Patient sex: F
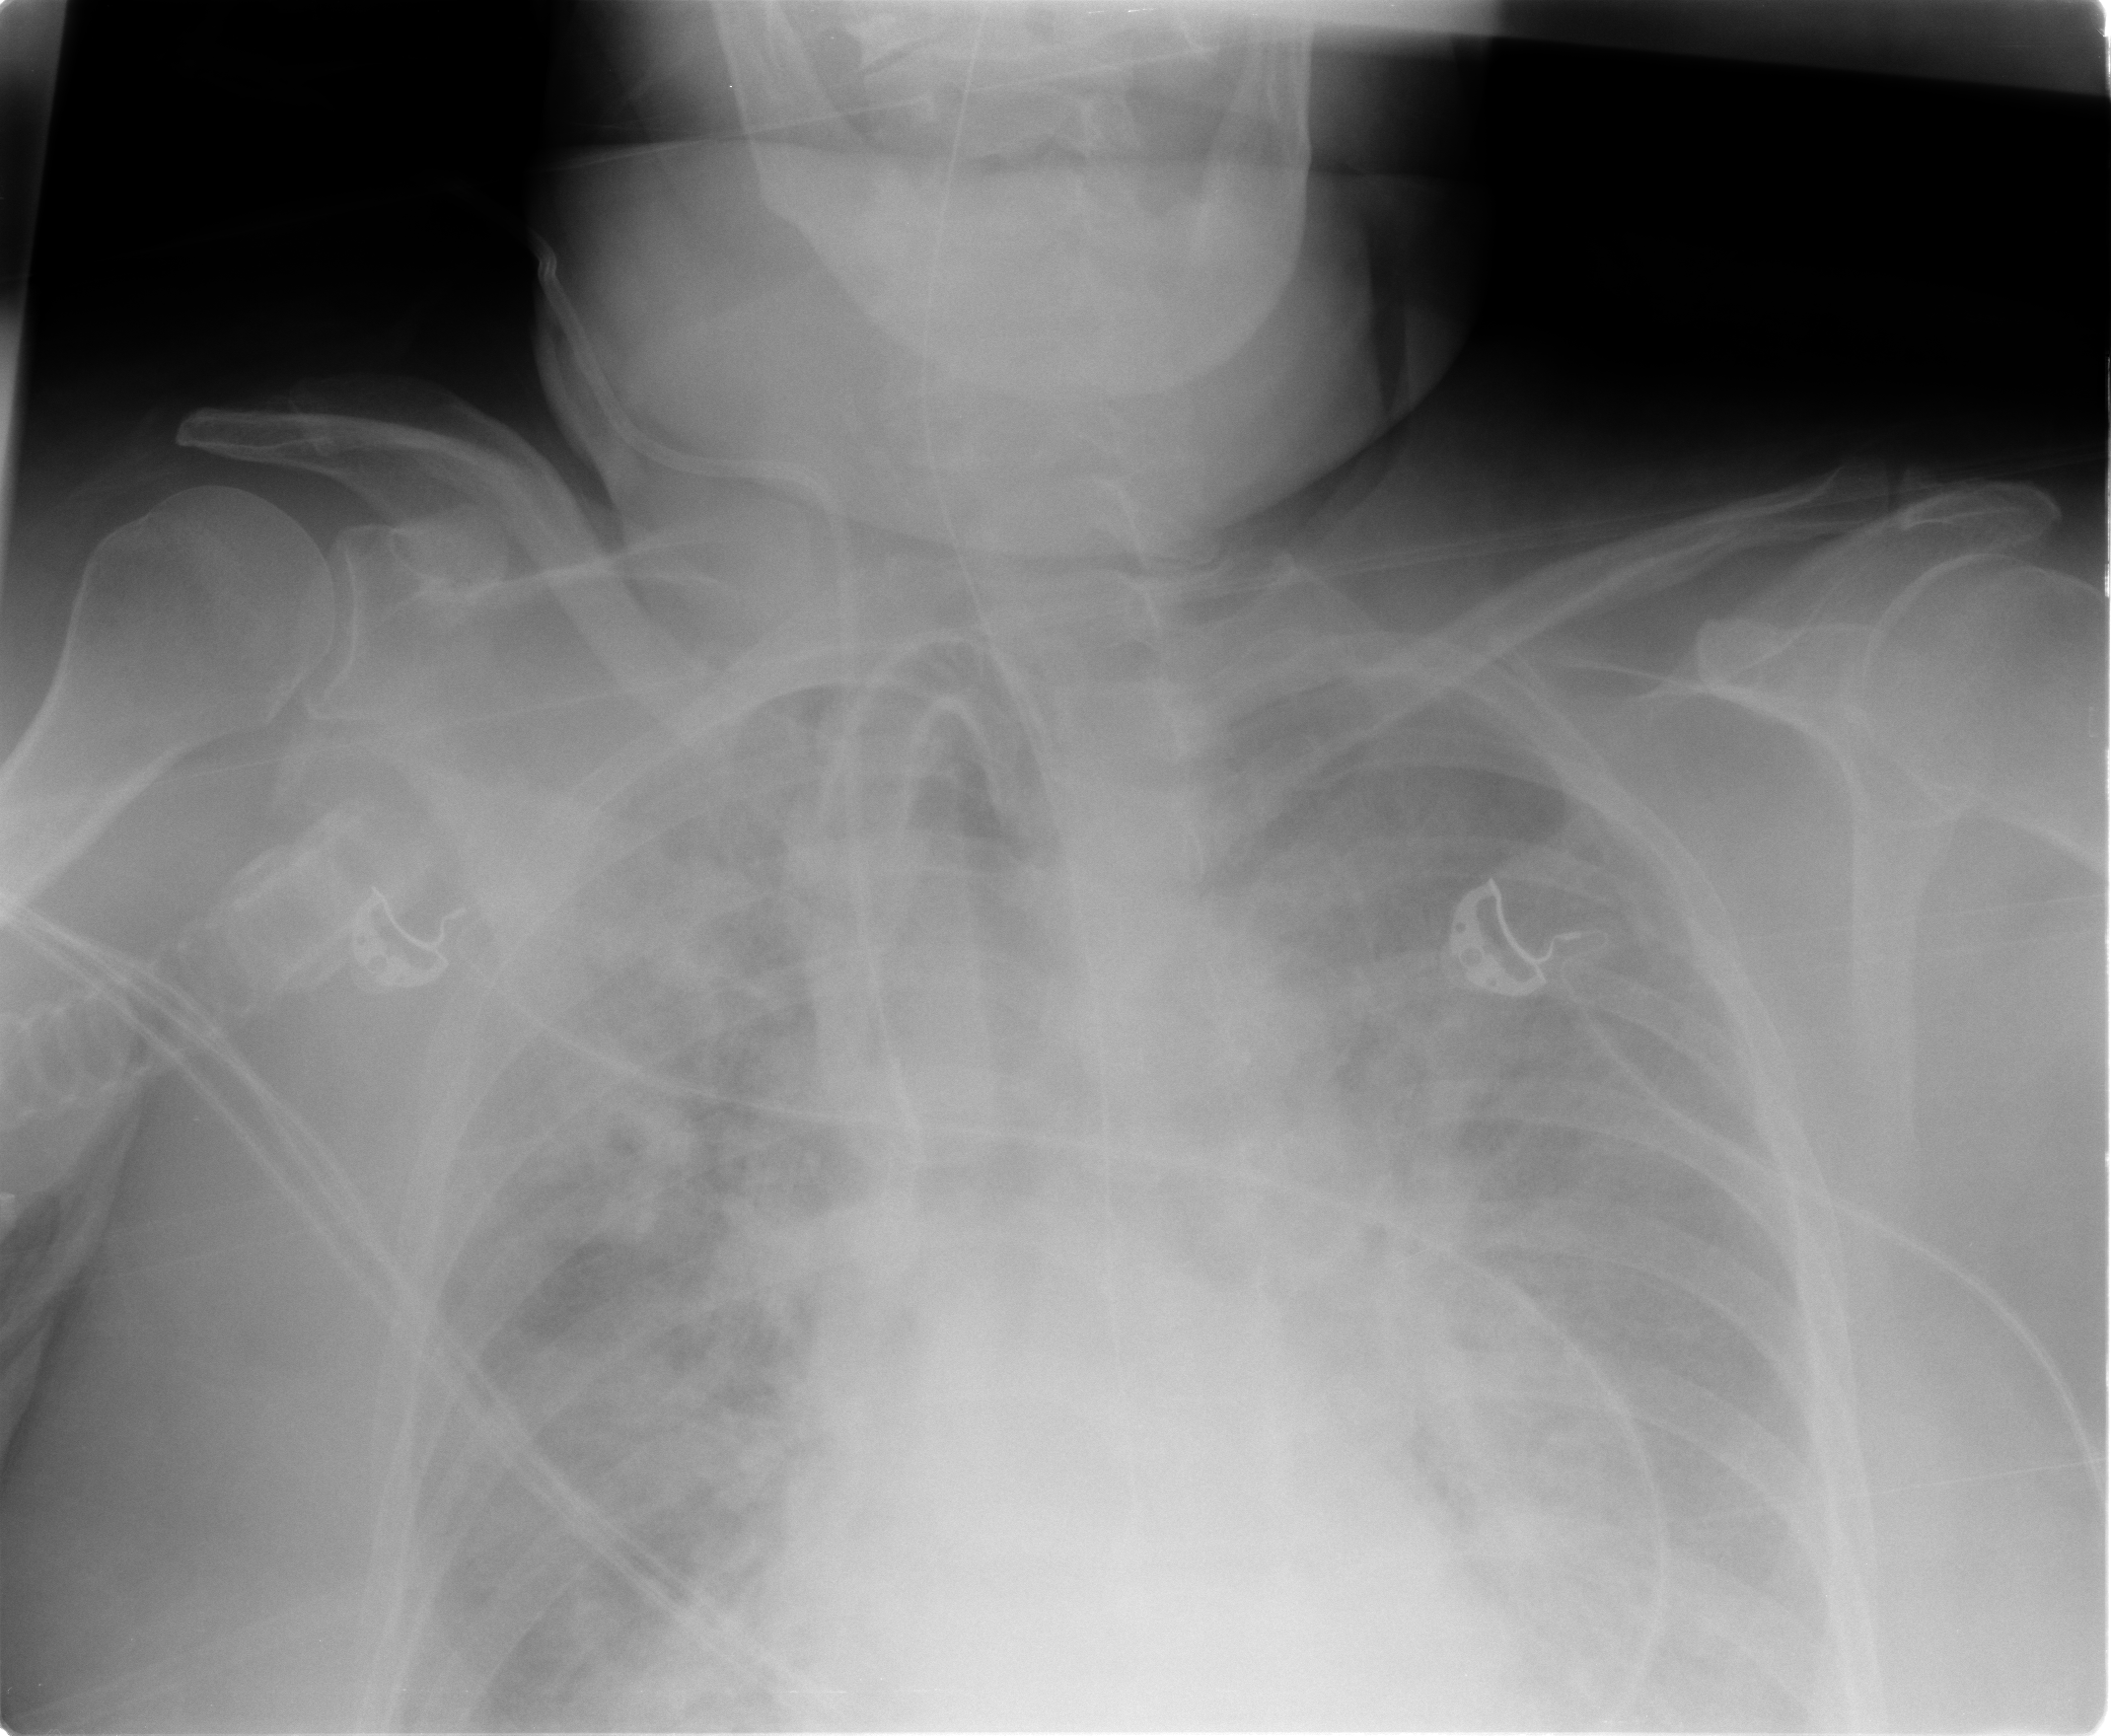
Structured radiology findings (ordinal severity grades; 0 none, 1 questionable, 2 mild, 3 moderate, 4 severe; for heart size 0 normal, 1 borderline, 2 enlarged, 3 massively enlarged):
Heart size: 0
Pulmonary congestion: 2
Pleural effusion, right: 2
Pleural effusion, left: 2
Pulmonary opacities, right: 4
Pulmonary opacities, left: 3
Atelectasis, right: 3
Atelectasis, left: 3